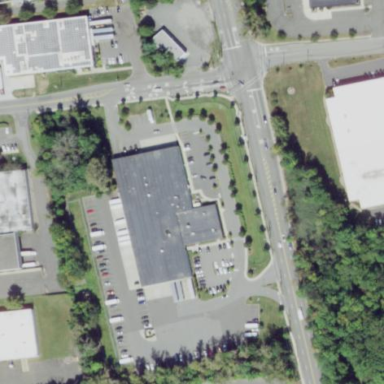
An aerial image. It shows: Wholesale shop located in commercial building.